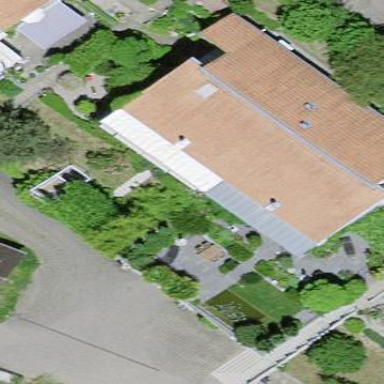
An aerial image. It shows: Residential building.